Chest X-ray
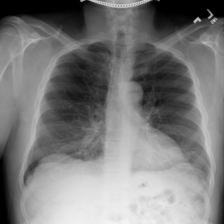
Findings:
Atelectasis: negative
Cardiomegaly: negative
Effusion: negative
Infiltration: negative
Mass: negative
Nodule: negative
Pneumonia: negative
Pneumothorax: negative
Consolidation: negative
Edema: negative
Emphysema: negative
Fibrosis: negative
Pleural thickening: negative
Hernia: negative